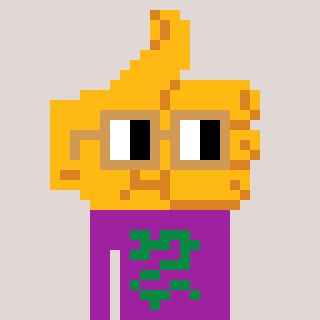
a pixel art character with square brown glasses, a thumbsup-shaped head and a magenta-colored body on a warm background